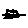
Label: cat